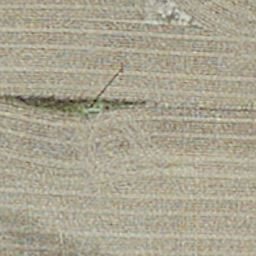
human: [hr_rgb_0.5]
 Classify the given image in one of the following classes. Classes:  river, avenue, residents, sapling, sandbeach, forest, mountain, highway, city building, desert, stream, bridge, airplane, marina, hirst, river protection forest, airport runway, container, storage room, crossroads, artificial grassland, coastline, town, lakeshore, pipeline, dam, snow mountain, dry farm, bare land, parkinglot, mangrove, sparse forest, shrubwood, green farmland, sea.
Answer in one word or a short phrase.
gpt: dry farm